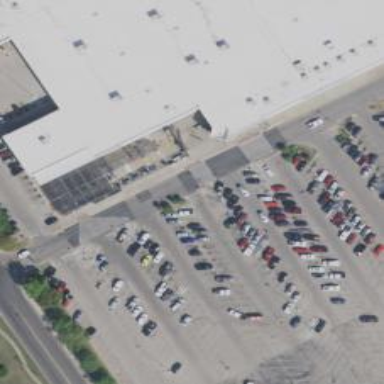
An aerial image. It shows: Parking space is available.